Question: I have a Policy form based on a Policy entity, I want to show or hide a Quick View within that policy in a section. I got the name for the Quick View as "secCommercialClient" and "secPersonalClient", however I cannot seem to hide/show these quick views. I can do it for the field related to the quick views simply using the following code :
'''
var personalClient = Xrm.Page.getControl("new_personalpolicyholderid");
var commercialClient = Xrm.Page.getControl("new_commercialpolicyholderid");
if(personalClient.getAttribute().getValue() == null)
{
personalClient.setVisible(true/false);
}
else if(commercialClient.getAttribute().getValue == null)
{
commercialClient.setVisisble(true/false);
}
'''
I cannot seem to get the QuickView control to show or hide i get a error saying "".
I double checked in my solution of the form that indeed the name value is secCommercialClient and secPersonalClient, I success at hiding the fields but not the actual Quick Views.
Any ideas?, I am IE's debugger tool to test my scripts on the Policy form of my CRM solution.
I have included the image of the name property of the Quick View, am I using an incorrect name or is there something wrong in my code?
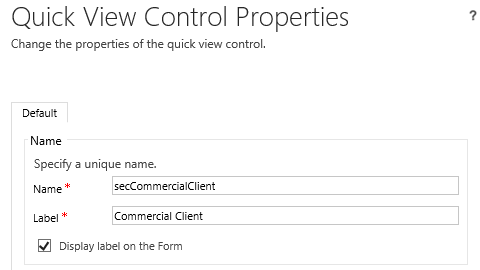
Answer: The string you pass in from the control has to be the full id of the field you want to return from within the quick view.
for example setting a quick view on the account form (inserting the form as "MyQuickView") from the "out of the box" quick view for the user entity would allow me to alert the phone field from JavaScript on the account entity like so:
alert(Xrm.Page.getControl("").getAttribute().getValue());
For your example you need to reference the entire Id of the control you want to return from the entity.
I am not allowed to post images on stack exchange yet so I have uploaded them to my drop box for you to see.
1. Setting a quick form up on the account record
2. Finding the full Id of the field
3. Code Sample using the Id to alert the value
<URL>
EDIT:
After reading your comment here is how you can hide the quick view by creating a section for it, then hiding the section
'''
Xrm.Page.ui.tabs.get("SAMPLE_TAB").sections.get("SAMPLE_SECTION").setVisible(false);
'''